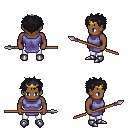
a pixel art fantasy rpg character, male body template, human, dark skin, chain tabard jacket, white pants, raven bedhead hairstyle, gold tiara, metal boots, spear, four views (front, back, left, right), 2x2 character sprite sheet, small pixel art, hard edges, no anti-aliasing